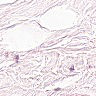
Metastatic tissue present: no